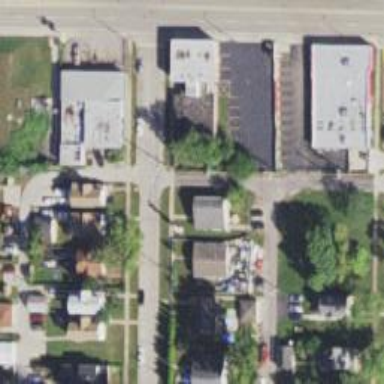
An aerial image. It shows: Alleyway designated as service road.